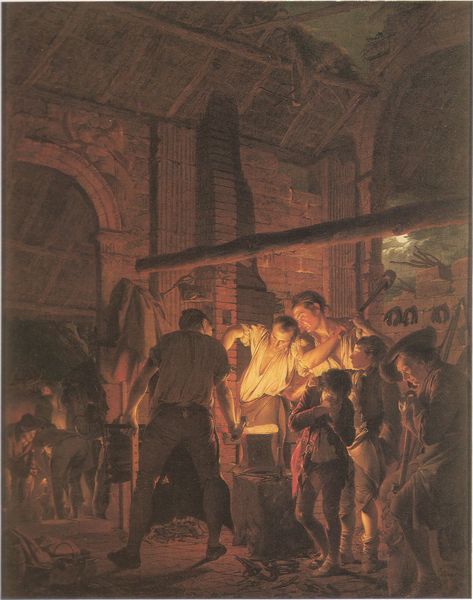
Titel: Die Schmiede
Künstler: Joseph Wright of Derby
Standort: New Haven (Connecticut)
Institution: Yale Center for British Art
Schlagwörter: dunkel, feuer, gemälde, himmel, mann, schatten, schurz, weiß, wolken, gelb, menschen, braun, frau, hell, holz, hut, licht, männer, nacht, raum, rücken, schwarz, säulen, dach, gebäude, haus, rot, wolke, hemd, wand, augen, stehen, stein, ärmel, innenraum, realismus, kind, arbeit, kamin, kinder, rund, schürze, düster, bogen, jungen, heiß, hemden, hitze, mauer, fabrik, sepia, arbeiter, industrie, rundbogen, metall, balken, menzel, junge, tor, leuchten, halle, eingang, eisen, mond, ruine, gewölbe, blenden, flamme, glut, schein, handwerk, handwerker, werkstatt, werkzeug, verdecken, hammer, schwingen, männder, esse, block, stahl, ausholen, schlagen, glühen, rohr, hufeisen, hochofen, schmied, schmiede, keil, amboss, schmieden, schmid, wollken, schweiß, lederschurz, aufgekrempelt, nänner, eisenwalzwerk, goghin, krempelhut, ambross